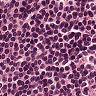
Metastatic tissue present: no